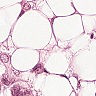
Metastatic tissue present: yes